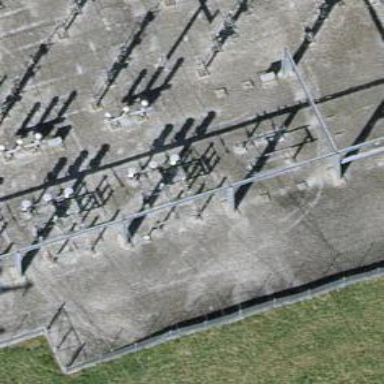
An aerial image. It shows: Three cables of power line.